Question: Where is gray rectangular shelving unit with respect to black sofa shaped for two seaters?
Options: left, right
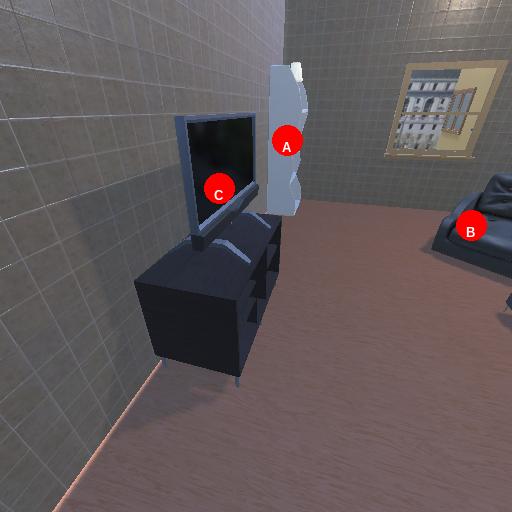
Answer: left